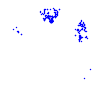
Particle: proton